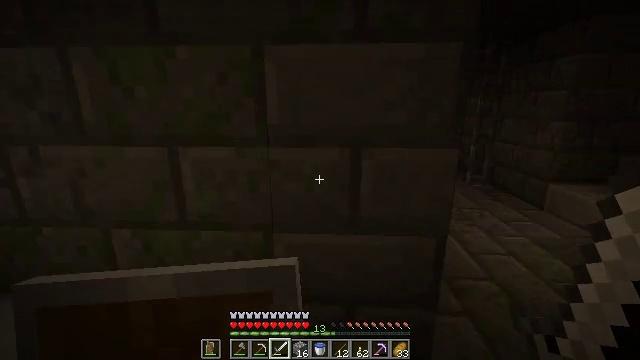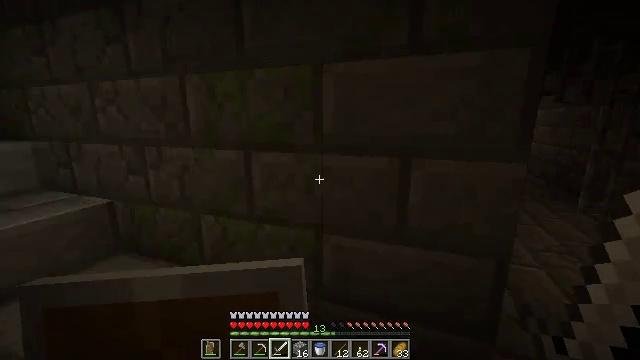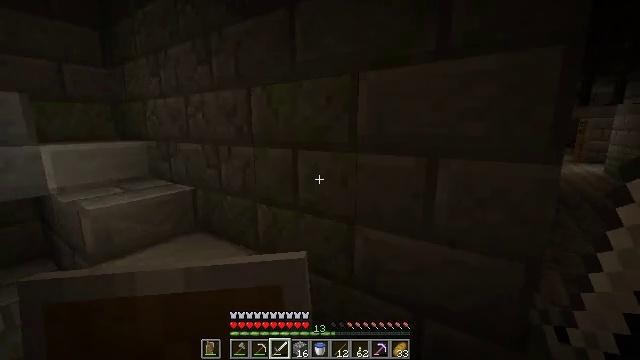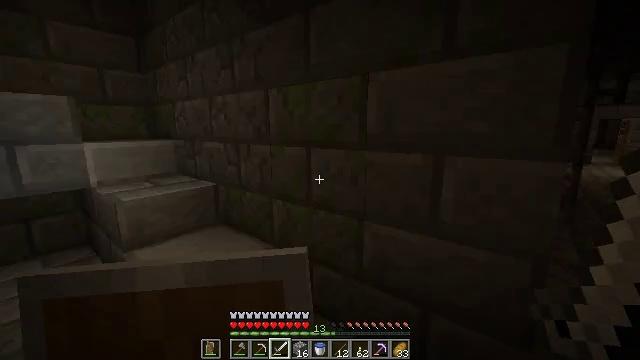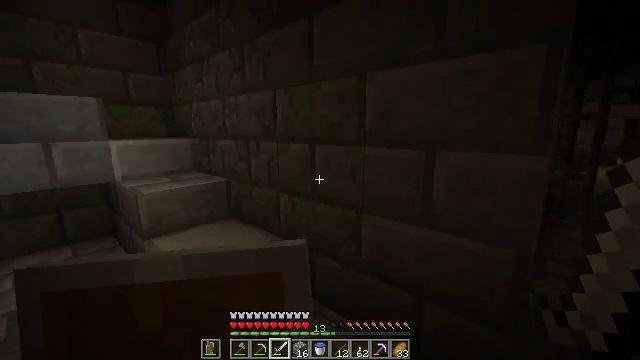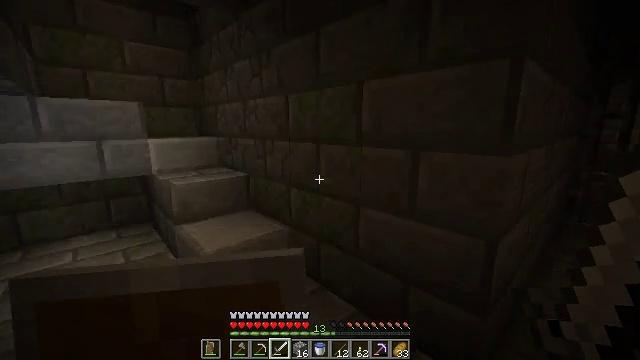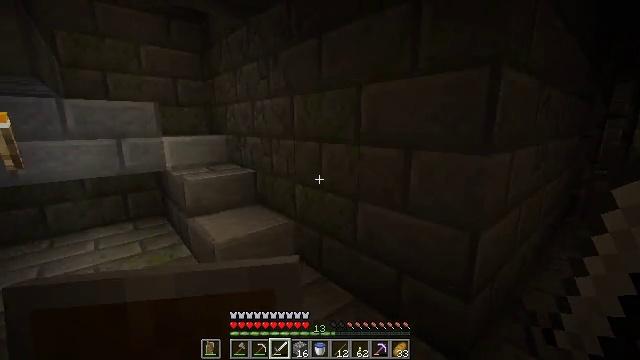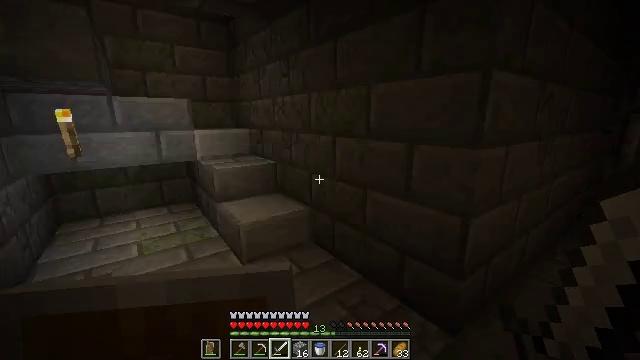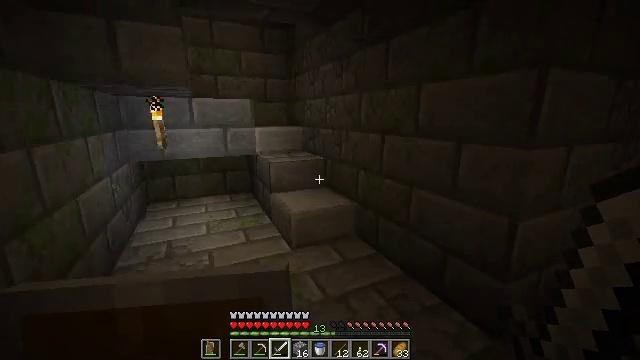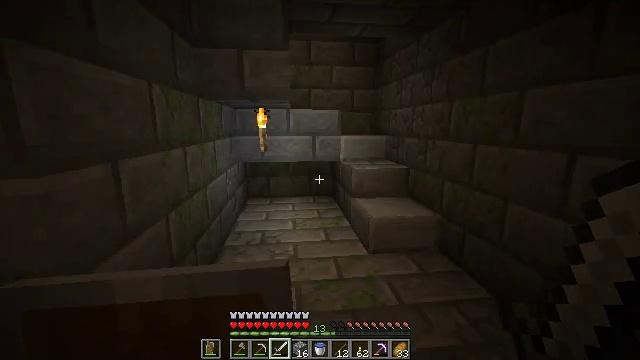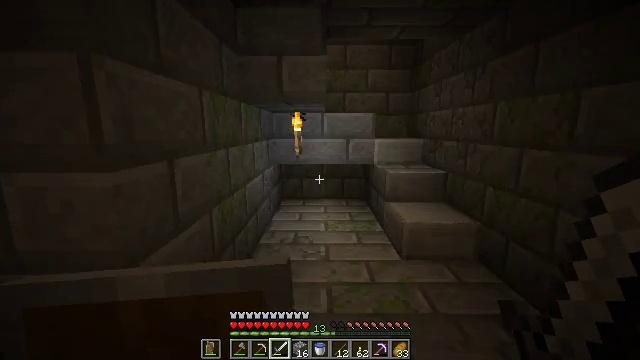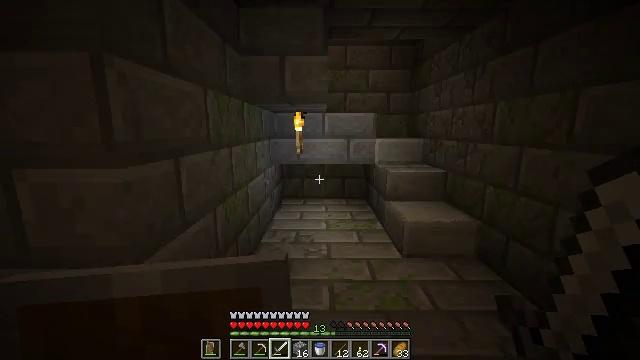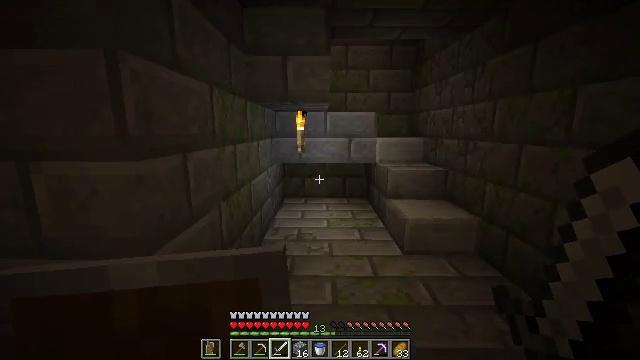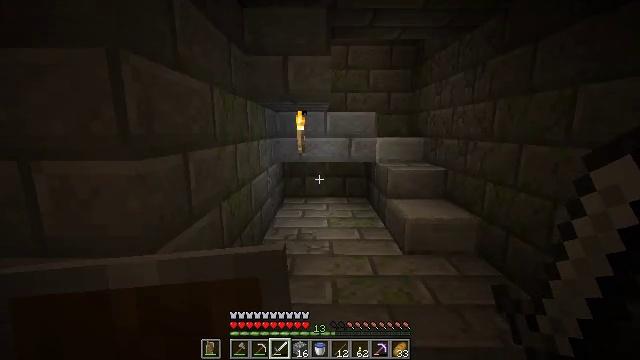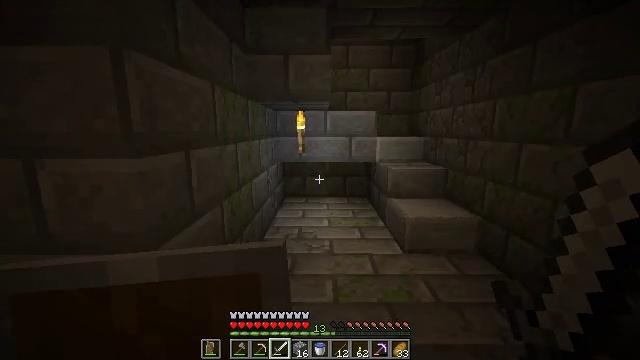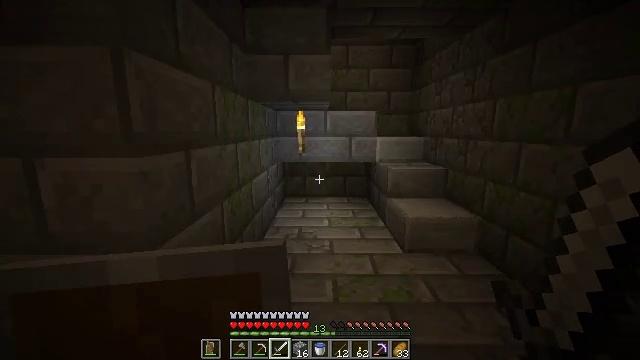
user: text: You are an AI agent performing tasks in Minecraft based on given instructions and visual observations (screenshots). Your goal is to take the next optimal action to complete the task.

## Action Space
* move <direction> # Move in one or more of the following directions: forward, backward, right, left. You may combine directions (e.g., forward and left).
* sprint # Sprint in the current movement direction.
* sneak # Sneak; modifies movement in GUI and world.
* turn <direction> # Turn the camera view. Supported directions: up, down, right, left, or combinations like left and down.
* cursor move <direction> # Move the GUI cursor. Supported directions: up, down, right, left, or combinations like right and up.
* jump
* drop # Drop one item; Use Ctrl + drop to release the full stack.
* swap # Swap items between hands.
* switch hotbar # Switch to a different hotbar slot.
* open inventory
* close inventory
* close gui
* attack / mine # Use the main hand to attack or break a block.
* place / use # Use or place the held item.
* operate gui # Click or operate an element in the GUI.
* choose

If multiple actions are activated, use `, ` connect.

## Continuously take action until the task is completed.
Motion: motion action
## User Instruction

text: Remove stone bricks from the inventory.
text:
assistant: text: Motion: move back and move right, turn left and up
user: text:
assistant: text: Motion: move back and move right, turn left and up
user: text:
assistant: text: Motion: move back and move right, turn left
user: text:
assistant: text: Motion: move back and move right, turn left
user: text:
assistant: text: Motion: move back, turn left
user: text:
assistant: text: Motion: move back, turn left
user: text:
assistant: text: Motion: move back, turn left and down
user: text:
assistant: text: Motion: move back, turn left
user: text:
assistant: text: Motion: turn left and up
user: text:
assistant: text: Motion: turn left
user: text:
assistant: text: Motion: no_op
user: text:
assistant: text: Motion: no_op
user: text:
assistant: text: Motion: no_op
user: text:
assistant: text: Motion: no_op
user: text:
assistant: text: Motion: no_op
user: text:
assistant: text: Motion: no_op
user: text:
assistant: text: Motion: turn right and down
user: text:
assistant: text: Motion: move forward, turn right and down
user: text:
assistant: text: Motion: move forward and move left, turn right and down
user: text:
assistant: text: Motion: move left, turn right and down
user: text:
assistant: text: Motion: move left, turn right and down
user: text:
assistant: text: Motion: move left, turn right and down
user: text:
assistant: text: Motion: turn right and down
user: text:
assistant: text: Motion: turn right and down
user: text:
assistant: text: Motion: no_op
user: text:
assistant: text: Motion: no_op
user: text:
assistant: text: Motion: turn down
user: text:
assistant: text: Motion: turn right and down
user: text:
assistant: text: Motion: move forward, turn right
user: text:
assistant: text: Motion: move forward, turn right